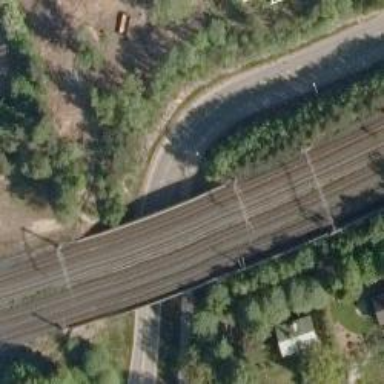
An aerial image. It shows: Bridge with continuous railway tracks that are electrified through contact line.